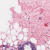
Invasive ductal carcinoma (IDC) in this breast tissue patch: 0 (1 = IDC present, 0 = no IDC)